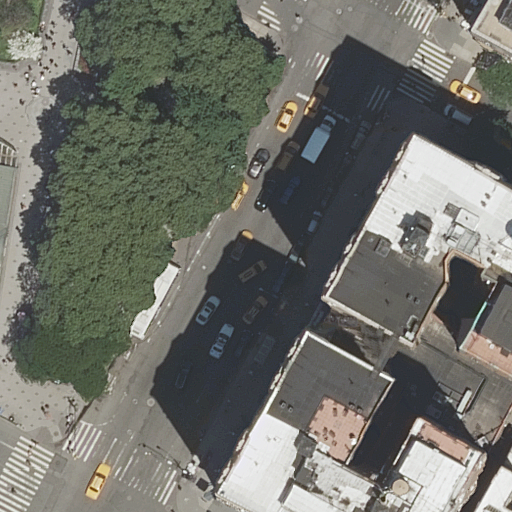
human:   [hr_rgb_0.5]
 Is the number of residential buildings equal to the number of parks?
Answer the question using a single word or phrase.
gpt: no

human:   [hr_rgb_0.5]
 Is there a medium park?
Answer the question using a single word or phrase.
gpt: yes

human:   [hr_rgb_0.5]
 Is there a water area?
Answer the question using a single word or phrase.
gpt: no

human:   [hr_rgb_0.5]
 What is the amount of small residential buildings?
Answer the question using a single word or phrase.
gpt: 2

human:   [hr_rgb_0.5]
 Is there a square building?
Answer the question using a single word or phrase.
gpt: no

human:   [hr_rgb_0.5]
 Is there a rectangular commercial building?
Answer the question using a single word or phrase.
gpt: no

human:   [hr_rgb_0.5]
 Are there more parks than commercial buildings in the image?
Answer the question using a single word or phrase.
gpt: yes

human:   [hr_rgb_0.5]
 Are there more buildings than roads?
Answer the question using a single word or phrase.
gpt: no

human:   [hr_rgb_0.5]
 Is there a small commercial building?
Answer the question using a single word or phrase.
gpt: no

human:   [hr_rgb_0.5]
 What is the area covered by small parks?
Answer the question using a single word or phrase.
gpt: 0m2

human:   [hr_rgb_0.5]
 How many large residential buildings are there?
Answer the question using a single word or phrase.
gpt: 3

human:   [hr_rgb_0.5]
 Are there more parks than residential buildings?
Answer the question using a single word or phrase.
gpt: no

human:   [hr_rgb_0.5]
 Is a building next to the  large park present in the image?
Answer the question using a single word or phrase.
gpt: yes

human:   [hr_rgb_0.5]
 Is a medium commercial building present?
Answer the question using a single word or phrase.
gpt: no

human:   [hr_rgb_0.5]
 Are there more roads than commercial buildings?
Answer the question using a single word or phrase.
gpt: yes

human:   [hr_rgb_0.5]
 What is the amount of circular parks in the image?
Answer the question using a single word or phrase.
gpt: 0

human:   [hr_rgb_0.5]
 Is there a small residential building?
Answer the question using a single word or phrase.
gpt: yes

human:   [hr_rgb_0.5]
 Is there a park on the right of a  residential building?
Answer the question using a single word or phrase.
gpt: yes

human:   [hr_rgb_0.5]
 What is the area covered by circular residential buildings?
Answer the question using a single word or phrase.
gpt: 0m2

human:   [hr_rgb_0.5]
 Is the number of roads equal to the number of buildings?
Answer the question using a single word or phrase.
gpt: no

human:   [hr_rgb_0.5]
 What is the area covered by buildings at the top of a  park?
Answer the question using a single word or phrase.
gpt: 601m2

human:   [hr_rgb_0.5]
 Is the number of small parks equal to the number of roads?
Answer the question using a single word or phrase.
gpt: no

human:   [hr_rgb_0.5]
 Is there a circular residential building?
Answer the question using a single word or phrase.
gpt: no

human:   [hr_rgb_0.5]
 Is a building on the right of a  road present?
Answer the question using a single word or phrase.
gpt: yes

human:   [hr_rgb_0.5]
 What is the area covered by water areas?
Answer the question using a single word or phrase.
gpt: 0m2

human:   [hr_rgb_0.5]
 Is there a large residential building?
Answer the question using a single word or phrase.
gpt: yes

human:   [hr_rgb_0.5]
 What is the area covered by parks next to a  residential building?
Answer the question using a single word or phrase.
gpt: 1876m2

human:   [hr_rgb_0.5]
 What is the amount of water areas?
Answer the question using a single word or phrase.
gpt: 0

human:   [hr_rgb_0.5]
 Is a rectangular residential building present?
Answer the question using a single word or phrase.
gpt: yes

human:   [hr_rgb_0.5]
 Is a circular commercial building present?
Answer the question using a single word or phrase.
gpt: no

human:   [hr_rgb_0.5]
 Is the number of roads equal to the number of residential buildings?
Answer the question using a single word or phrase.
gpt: no

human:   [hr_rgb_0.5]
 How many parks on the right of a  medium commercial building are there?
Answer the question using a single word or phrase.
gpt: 0

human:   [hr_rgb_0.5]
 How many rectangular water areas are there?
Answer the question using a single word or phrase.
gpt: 0

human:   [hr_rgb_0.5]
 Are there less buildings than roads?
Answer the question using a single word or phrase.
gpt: yes

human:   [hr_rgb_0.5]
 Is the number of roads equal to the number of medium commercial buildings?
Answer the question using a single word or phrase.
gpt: no

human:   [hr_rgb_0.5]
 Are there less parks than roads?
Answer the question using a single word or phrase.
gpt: yes